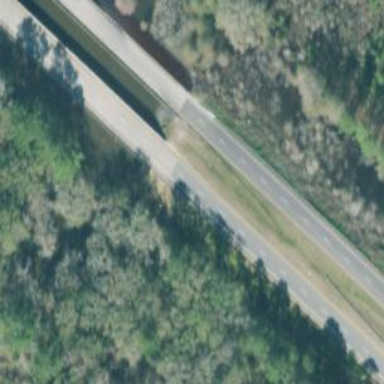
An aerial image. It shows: Bridge crossing trunk highway that is also expressway with dual carriageways.